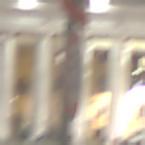
Verkehrszeichen: Geschwindigkeit50
Zusatzzeichen oben: Bahnuebergang
Umgebung: Outdoor, Urban
Tageszeit: Night
Wetter: PartlyCloudy
Licht: Artificial
Jahreszeit: NotSpecified
Kontrast: HighContrast